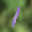
Label: 1